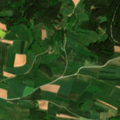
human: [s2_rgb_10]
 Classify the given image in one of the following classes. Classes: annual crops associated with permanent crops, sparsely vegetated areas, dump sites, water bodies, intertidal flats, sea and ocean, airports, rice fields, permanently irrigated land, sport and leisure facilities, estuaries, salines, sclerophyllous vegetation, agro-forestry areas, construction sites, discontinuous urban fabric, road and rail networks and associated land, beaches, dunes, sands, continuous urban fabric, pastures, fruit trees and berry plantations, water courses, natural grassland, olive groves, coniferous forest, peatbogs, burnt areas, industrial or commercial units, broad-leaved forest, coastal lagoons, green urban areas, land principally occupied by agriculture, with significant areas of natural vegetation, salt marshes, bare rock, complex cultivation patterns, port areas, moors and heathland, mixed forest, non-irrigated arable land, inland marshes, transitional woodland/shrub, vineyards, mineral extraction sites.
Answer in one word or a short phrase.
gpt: non-irrigated arable land, complex cultivation patterns, land principally occupied by agriculture, with significant areas of natural vegetation, coniferous forest